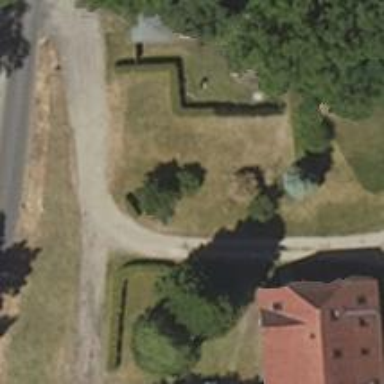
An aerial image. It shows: Driveway leading to service road.